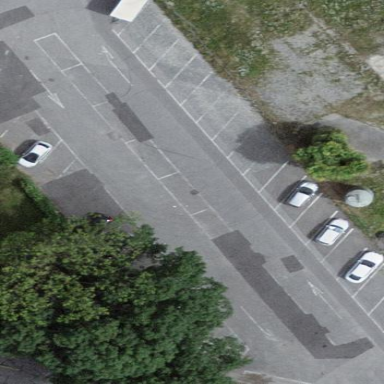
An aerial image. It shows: Road serving as parking aisle.